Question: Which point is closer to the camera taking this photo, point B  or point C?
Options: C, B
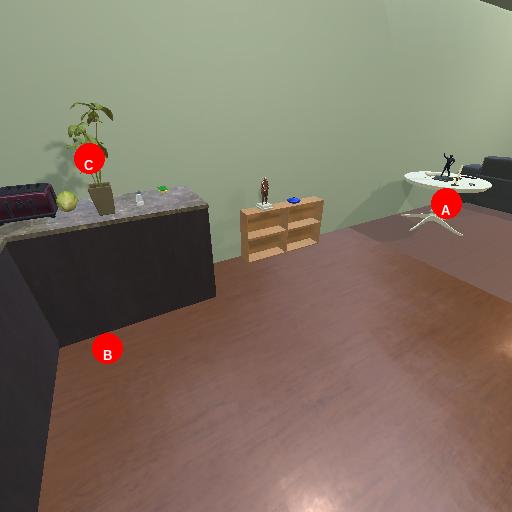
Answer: C